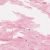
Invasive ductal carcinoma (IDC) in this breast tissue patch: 0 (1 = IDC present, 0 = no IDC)